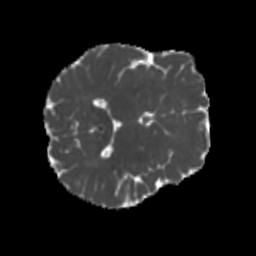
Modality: MD
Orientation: axial
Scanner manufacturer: siemens
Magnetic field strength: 3 T
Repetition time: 4 s
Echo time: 0.0594 s